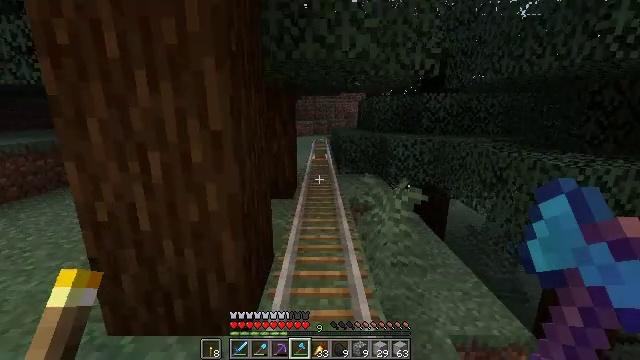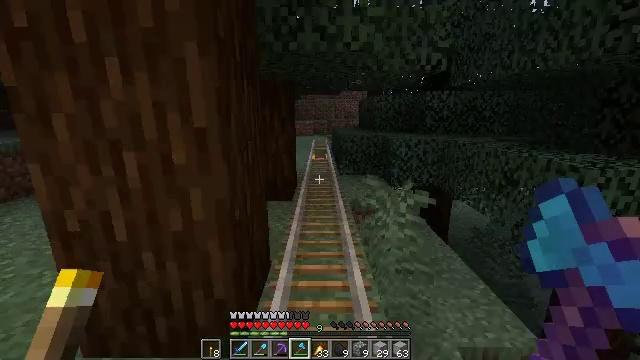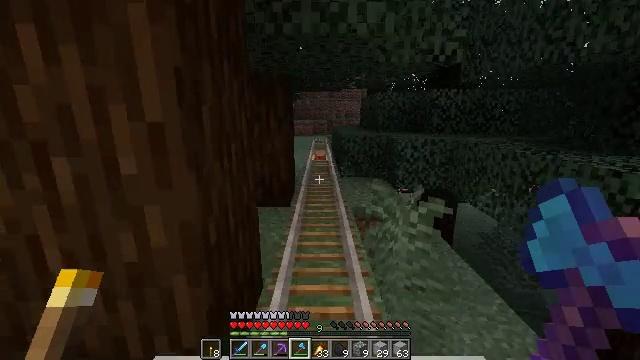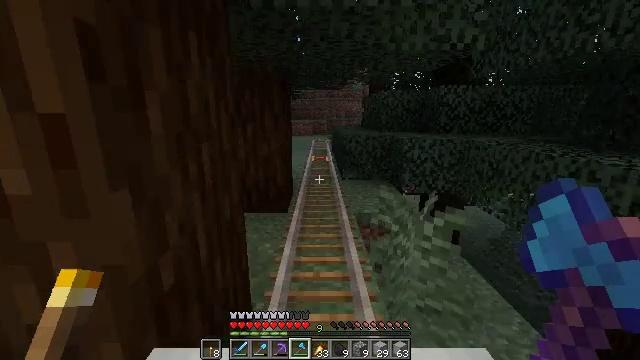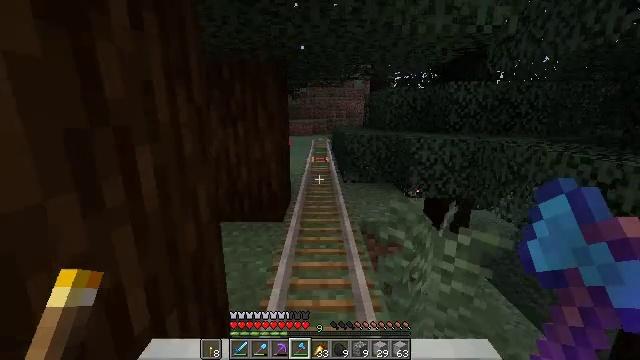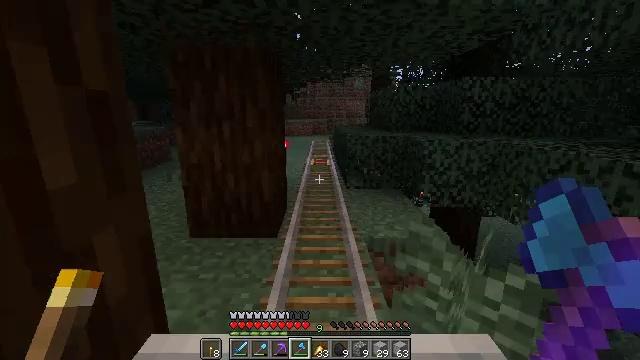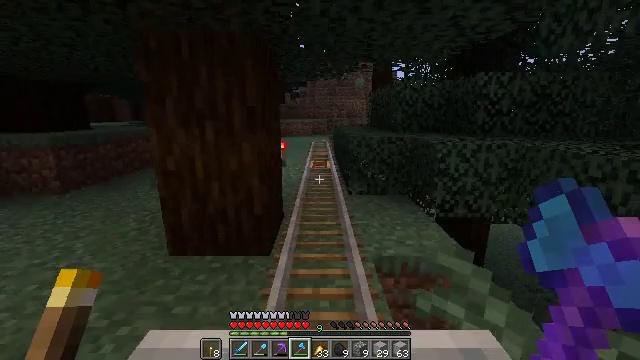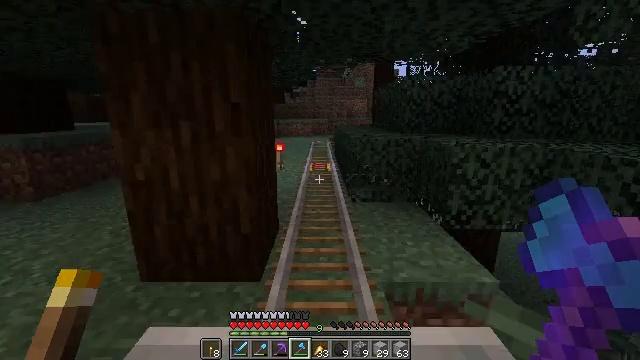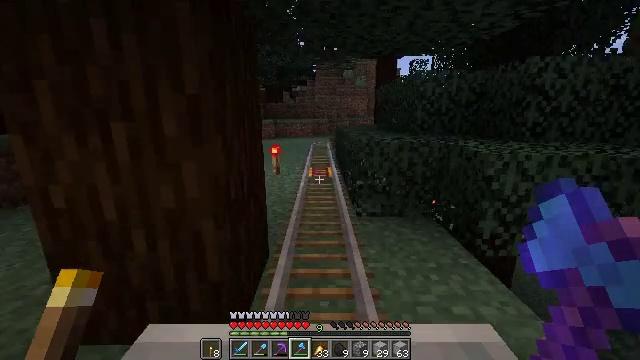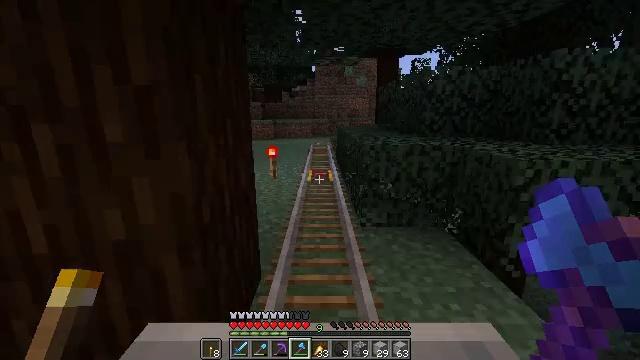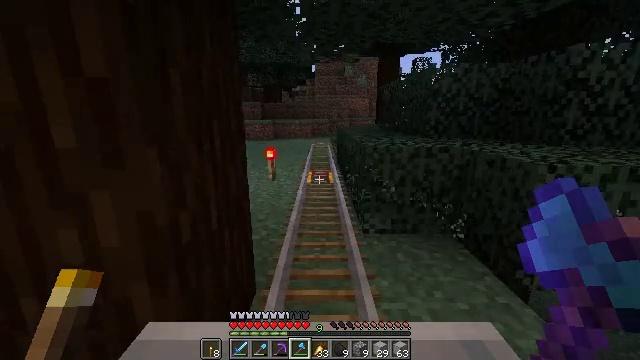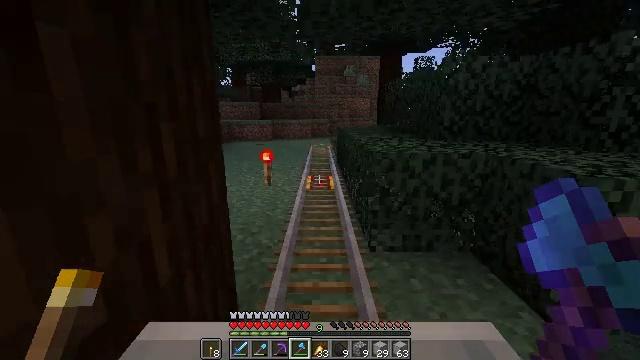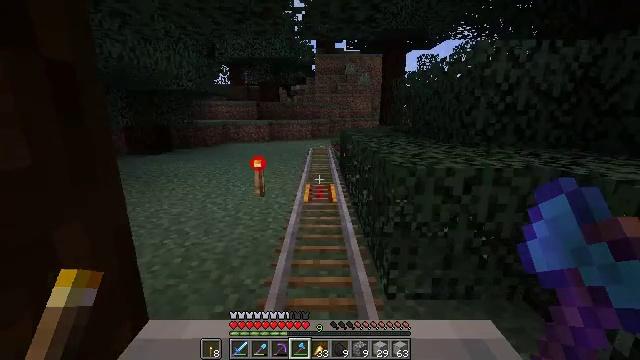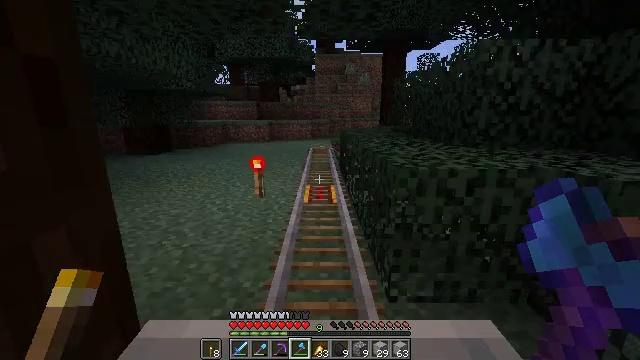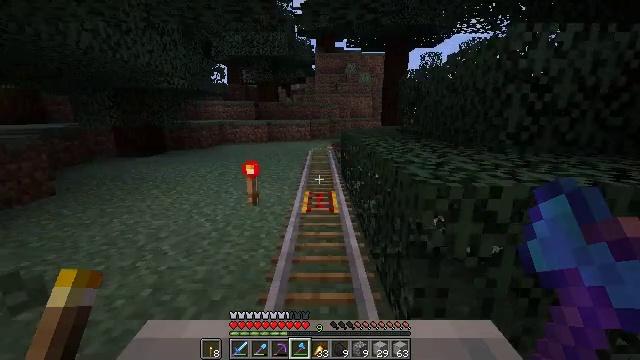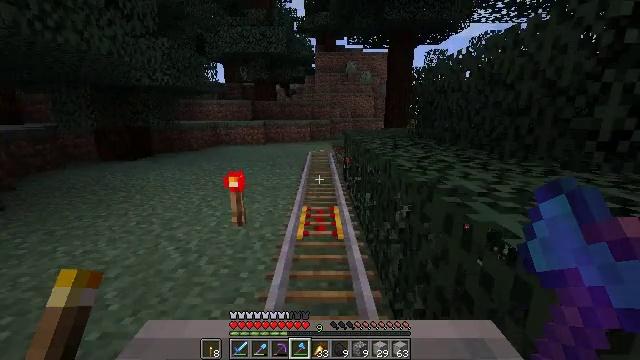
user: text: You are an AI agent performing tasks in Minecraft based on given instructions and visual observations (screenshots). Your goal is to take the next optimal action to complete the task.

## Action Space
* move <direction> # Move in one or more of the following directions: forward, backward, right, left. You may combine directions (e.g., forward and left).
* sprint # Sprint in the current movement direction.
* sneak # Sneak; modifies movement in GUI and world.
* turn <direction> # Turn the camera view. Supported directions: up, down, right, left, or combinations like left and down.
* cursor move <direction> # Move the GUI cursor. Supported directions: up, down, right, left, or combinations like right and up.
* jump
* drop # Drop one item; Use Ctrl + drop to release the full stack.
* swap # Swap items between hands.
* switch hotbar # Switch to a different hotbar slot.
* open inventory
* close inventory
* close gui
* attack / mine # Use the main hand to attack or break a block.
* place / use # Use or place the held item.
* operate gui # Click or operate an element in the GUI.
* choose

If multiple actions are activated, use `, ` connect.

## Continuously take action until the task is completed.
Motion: motion action
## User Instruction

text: Harvest the large fern for decoration.
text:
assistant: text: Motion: no_op
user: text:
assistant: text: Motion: no_op
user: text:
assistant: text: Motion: no_op
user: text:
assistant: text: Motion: no_op
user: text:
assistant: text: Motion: no_op
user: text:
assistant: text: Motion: no_op
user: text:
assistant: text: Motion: no_op
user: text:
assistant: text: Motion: no_op
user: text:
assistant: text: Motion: no_op
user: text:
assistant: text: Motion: no_op
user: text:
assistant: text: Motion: no_op
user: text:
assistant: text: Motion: no_op
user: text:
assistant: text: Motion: no_op
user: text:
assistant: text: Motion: no_op
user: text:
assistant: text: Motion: no_op
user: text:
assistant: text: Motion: no_op
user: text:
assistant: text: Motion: no_op
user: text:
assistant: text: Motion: no_op
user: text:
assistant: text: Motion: no_op
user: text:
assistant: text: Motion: no_op
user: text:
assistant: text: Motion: no_op
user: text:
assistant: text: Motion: no_op
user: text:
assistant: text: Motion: no_op
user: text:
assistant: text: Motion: no_op
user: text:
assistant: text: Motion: no_op
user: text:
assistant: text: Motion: no_op
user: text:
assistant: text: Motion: no_op
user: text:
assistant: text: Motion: no_op
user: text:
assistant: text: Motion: no_op
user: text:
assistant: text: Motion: no_op